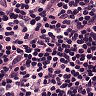
Metastatic tissue present: no